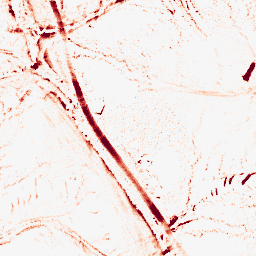
Category: morphological
Decomposition family: morphological
Decomposition parameters: operation: opening
size: 5
Upsampling method: lanczos
Upsampling parameters: scale: 4
Upsampling scale: 4